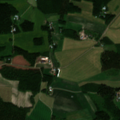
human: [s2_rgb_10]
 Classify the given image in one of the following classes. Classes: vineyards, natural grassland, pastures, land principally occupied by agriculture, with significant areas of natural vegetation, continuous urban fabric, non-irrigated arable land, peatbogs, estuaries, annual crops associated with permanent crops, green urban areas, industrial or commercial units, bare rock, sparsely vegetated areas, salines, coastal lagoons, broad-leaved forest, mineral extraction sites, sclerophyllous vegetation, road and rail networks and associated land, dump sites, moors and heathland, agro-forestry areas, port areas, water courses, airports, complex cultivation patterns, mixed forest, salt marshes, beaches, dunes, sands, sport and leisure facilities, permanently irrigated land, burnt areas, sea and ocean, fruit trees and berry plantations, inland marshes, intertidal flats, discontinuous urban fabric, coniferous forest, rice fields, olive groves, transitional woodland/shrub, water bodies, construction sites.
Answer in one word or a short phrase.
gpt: non-irrigated arable land, land principally occupied by agriculture, with significant areas of natural vegetation, coniferous forest, mixed forest